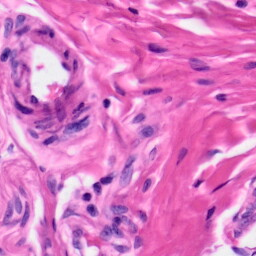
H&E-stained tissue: Skin